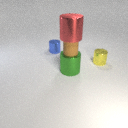
small brown rubber cylinder above large green metal cylinder